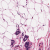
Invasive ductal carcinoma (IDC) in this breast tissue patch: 0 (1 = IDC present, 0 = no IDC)